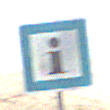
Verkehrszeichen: Informationsstelle
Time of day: Midday
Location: Roofed (Beach)
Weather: Overcast
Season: NotSpecified
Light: Natural